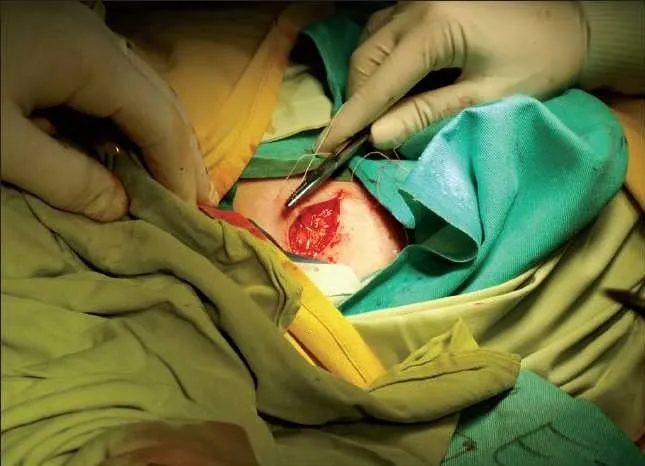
Taking extra skin from the abdominal wall.
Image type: medical_photograph (other_medical_photograph)